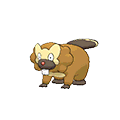
Pok\u00e9mon: bibarel